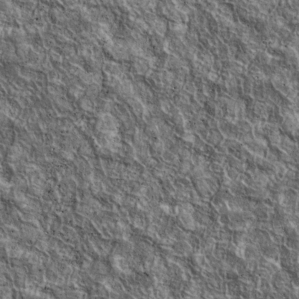
Label: non_frost